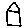
Label: house